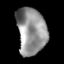
Tissue: lung
Cell type: Epithelial cells
Senescence score: 0.1694
Nuclear area (px): 1343
Mean DAPI intensity: 145.85